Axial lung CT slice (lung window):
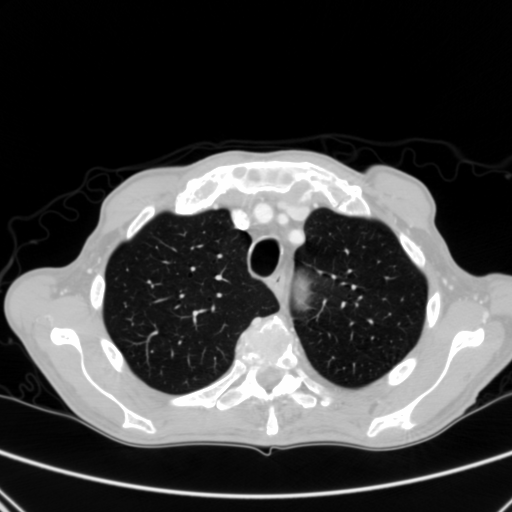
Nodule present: no